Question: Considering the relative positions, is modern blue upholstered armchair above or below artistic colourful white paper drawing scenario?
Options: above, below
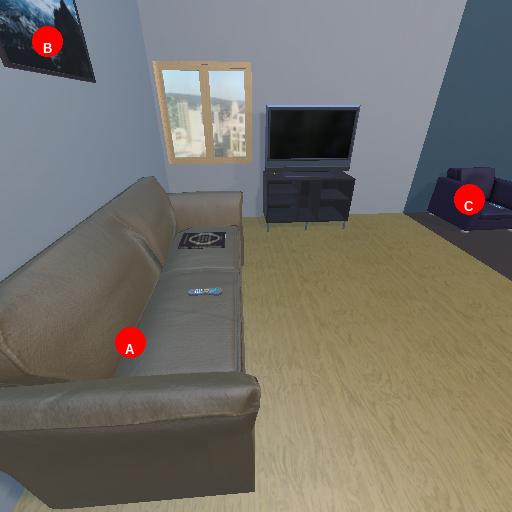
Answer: above